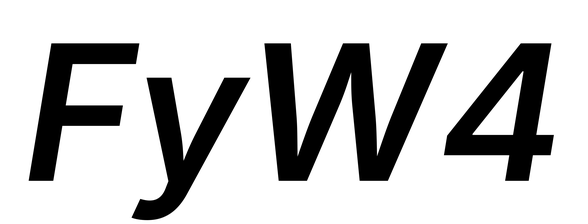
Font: Inter-Italic_SemiBold_Italic